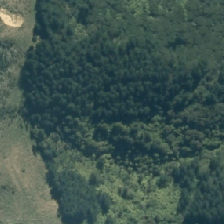
Land cover: high_producing_grassland